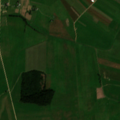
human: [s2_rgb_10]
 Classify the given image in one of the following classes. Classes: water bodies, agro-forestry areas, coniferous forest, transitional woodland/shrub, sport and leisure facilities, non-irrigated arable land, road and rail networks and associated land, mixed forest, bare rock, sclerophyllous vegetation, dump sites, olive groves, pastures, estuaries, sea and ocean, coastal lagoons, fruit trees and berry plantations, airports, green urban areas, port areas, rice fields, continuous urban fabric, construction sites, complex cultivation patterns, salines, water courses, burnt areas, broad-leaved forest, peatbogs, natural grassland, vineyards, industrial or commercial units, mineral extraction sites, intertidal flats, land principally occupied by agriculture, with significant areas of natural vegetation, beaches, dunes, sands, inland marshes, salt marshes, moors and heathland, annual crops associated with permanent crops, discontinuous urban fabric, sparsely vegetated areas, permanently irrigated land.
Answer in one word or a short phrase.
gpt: non-irrigated arable land, complex cultivation patterns